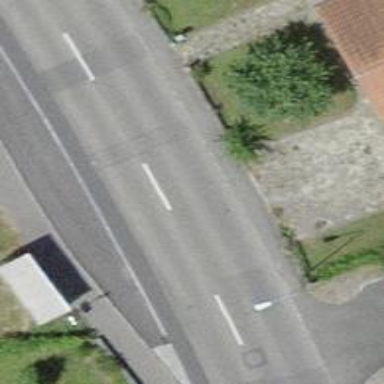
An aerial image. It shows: Bus stop with designated public transport stop position.